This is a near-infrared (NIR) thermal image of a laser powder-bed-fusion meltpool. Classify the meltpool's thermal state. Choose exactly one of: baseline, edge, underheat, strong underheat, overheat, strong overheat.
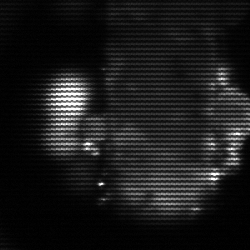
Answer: strong underheat